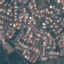
Land use / land cover: Residential